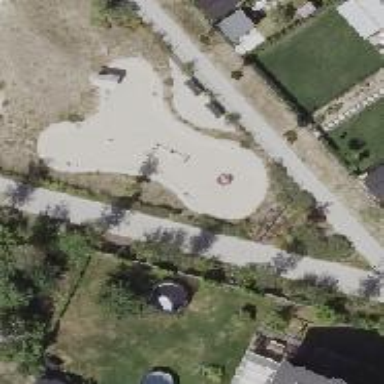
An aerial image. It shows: Playground featuring roundabout.